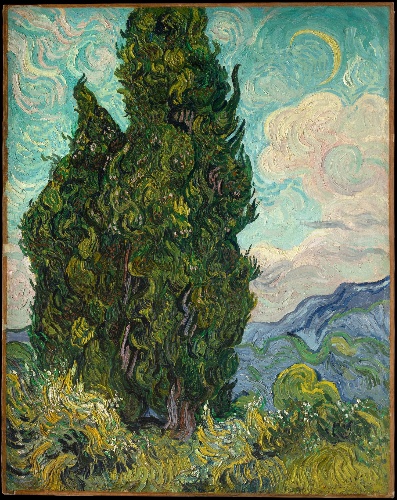
Title: Cypresses
Artist: Vincent van Gogh
Artist bio: Dutch, Zundert 1853–1890 Auvers-sur-Oise
Date: June 1889
Object type: Painting
Classification: Paintings
Medium: Oil on canvas
Dimensions: 36 3/4 x 29 1/8 in. (93.4 x 74 cm)
Department: European Paintings
Credit line: Rogers Fund, 1949
Accession year: 1949
Repository: Metropolitan Museum of Art, New York, NY
Tags: Landscapes|Cypresses